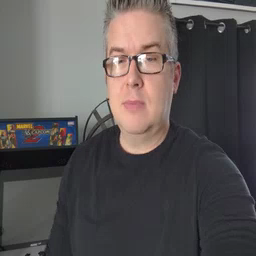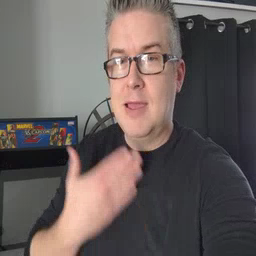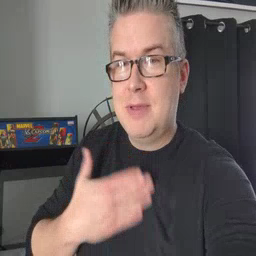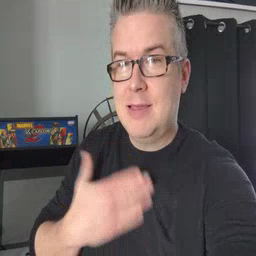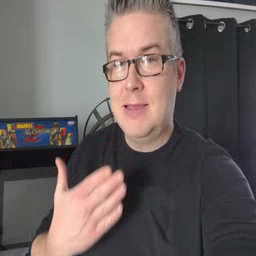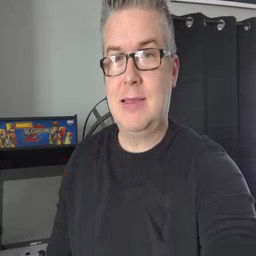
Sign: happy